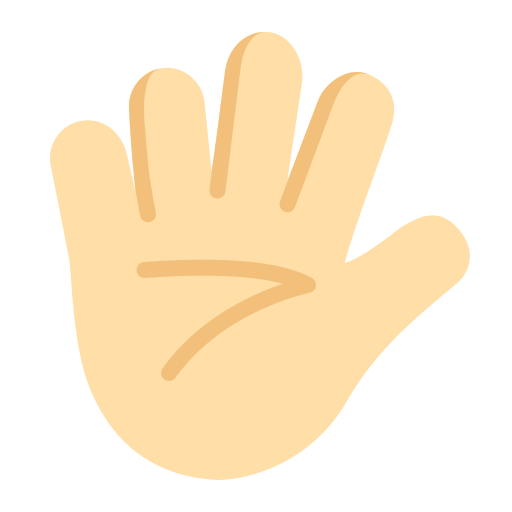
hand with fingers splayed flat light